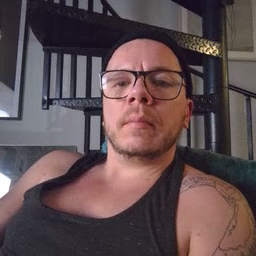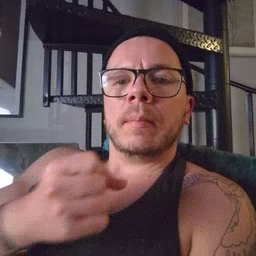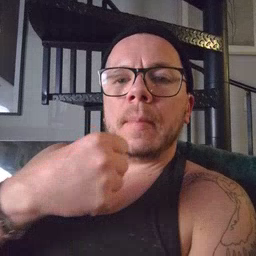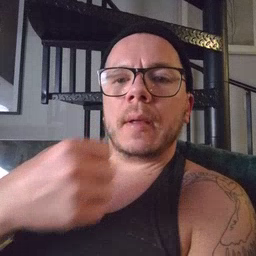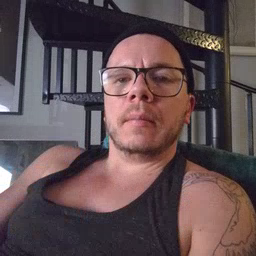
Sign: make